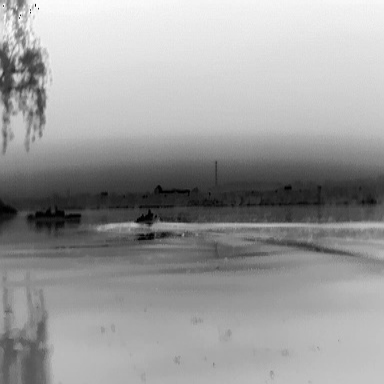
There is a warship in the infrared image.